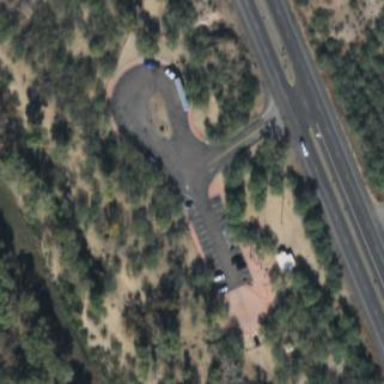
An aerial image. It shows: Rest area on the road.